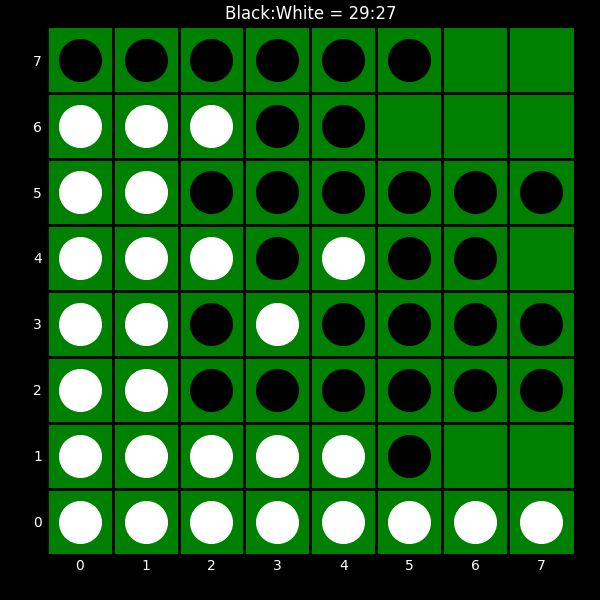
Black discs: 29
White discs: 27